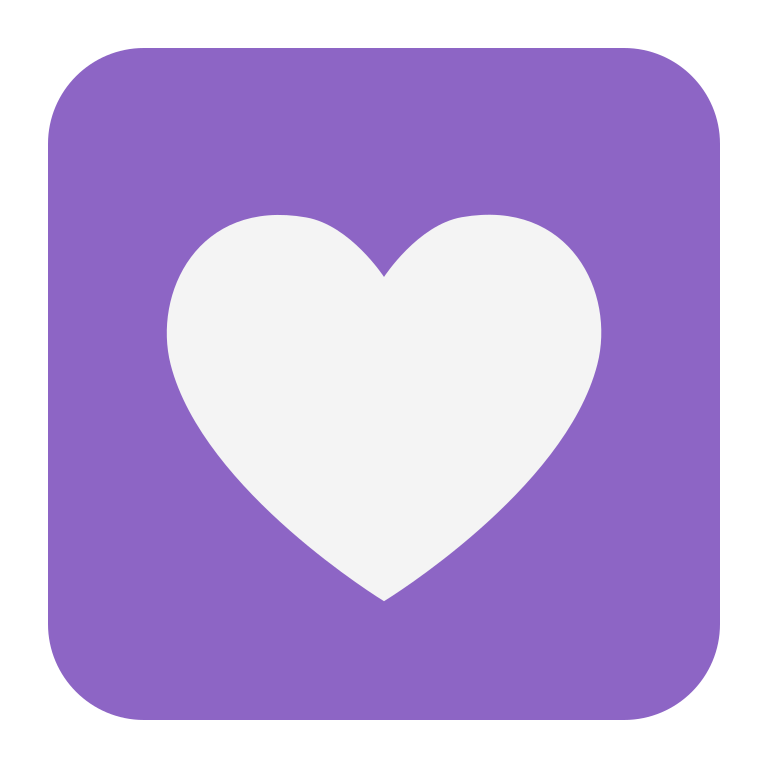
heart decoration flat